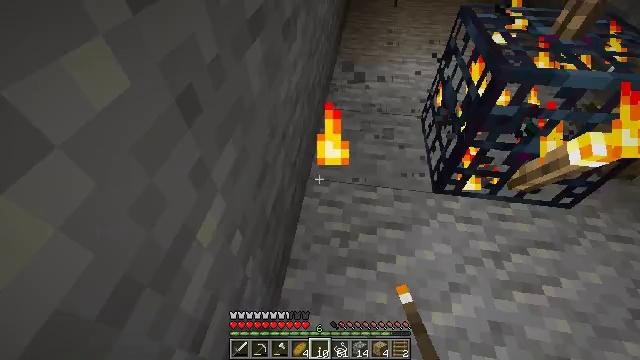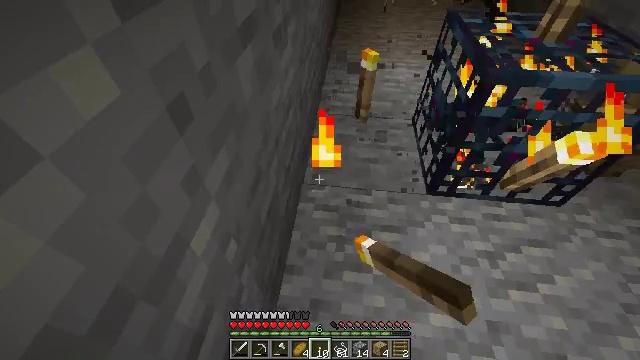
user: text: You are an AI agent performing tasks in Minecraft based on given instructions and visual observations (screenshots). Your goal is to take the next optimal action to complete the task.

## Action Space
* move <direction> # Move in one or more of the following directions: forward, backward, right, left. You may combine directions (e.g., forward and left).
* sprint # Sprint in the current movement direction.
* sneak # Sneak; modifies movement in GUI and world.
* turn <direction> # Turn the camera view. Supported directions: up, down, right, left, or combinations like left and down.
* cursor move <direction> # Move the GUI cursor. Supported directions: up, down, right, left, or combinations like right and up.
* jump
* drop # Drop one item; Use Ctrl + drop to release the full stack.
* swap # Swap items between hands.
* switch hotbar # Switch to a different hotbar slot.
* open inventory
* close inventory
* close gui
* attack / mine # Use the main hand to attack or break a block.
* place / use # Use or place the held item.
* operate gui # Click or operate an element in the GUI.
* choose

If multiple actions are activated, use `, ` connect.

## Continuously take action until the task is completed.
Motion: motion action
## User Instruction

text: Destroy the tripwire to deactivate the trap.
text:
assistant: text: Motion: turn right and up
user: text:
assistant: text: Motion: no_op